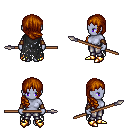
a pixel art fantasy rpg character, female body template, dark elf, purple skin, black tattered cape, metal pants, brunette right-swept hairstyle, leather bracers, gold boots, spear, four views (front, back, left, right), 2x2 character sprite sheet, small pixel art, hard edges, no anti-aliasing